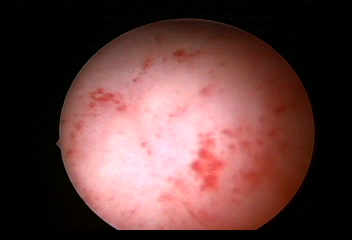
Modality: WLC
Class: Normal mucosa
Bladder cancer association: No